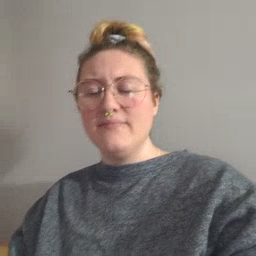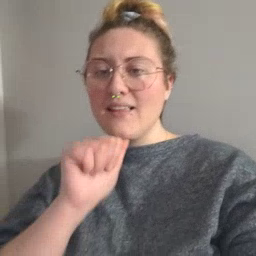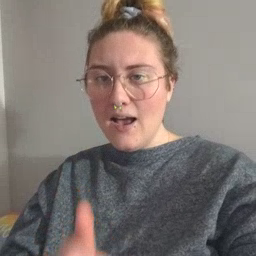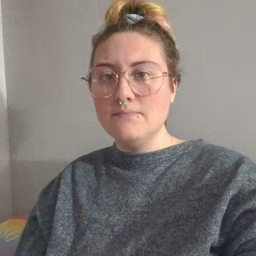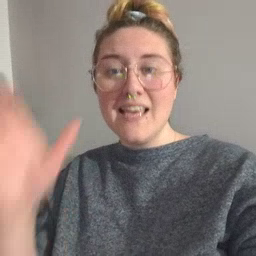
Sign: not